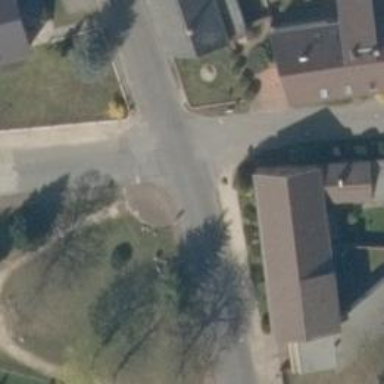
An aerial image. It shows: Smooth asphalt road in residential area.